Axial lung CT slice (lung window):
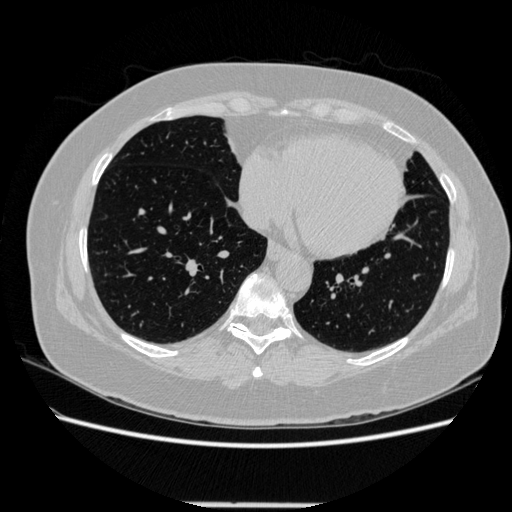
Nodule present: no